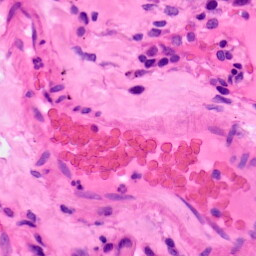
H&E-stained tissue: Lung